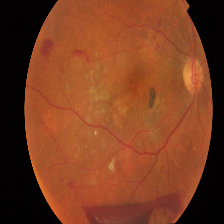
Diabetic retinopathy grade: Proliferative DR